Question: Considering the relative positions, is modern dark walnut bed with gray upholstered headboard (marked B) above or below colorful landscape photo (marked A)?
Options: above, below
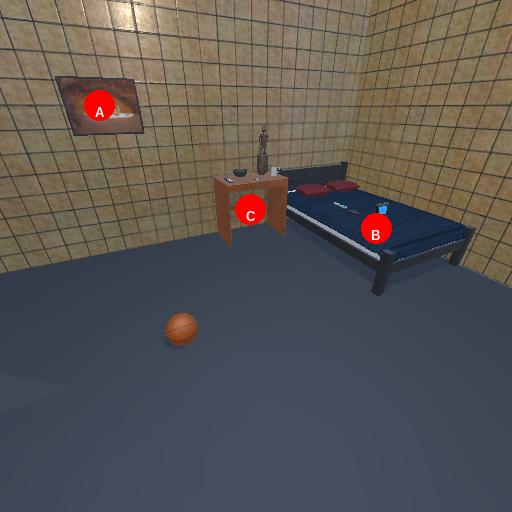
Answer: above